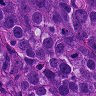
Metastatic tissue present: yes